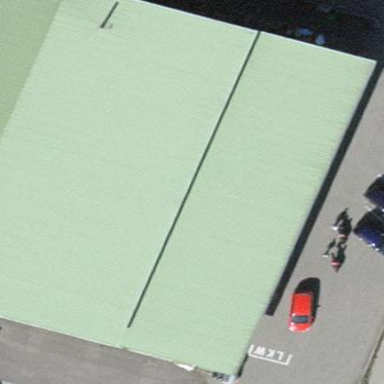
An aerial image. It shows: Retail building.